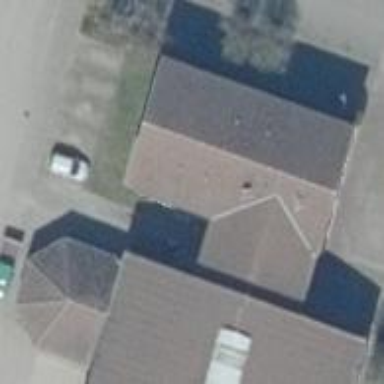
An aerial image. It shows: Commercial building.